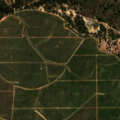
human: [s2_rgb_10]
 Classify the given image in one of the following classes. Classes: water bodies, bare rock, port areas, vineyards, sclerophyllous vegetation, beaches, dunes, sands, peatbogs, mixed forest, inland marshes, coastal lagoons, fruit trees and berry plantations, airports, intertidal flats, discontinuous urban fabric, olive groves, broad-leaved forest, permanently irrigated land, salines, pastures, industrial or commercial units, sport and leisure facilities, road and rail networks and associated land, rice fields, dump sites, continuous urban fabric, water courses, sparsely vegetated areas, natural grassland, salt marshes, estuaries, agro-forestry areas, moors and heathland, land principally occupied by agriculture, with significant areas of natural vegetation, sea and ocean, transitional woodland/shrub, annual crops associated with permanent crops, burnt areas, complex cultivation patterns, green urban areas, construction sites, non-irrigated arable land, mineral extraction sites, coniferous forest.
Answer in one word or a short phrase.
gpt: olive groves, agro-forestry areas, transitional woodland/shrub